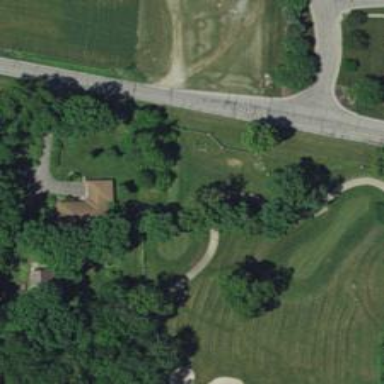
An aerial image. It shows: Golf tee on grassy land.